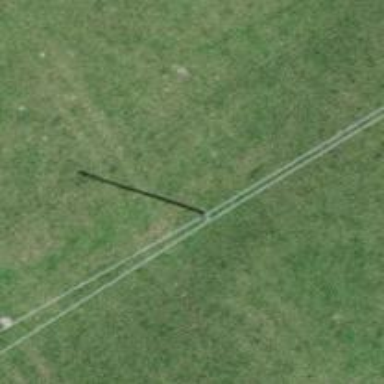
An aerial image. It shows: Power pole.